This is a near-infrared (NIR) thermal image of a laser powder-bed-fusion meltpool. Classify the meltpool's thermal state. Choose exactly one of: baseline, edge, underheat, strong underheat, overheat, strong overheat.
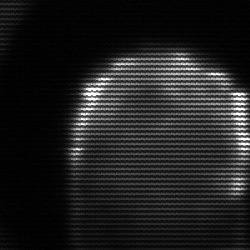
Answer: edge